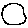
Label: circle